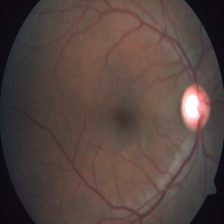
Diabetic retinopathy grade: Severe